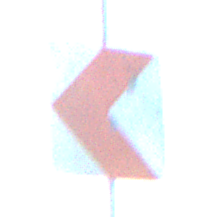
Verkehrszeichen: RichtungstafelnInKurvenKleinRechts
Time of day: MorningAfternoon
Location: Outdoor (RoadRail)
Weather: Clear
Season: NotSpecified
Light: Natural